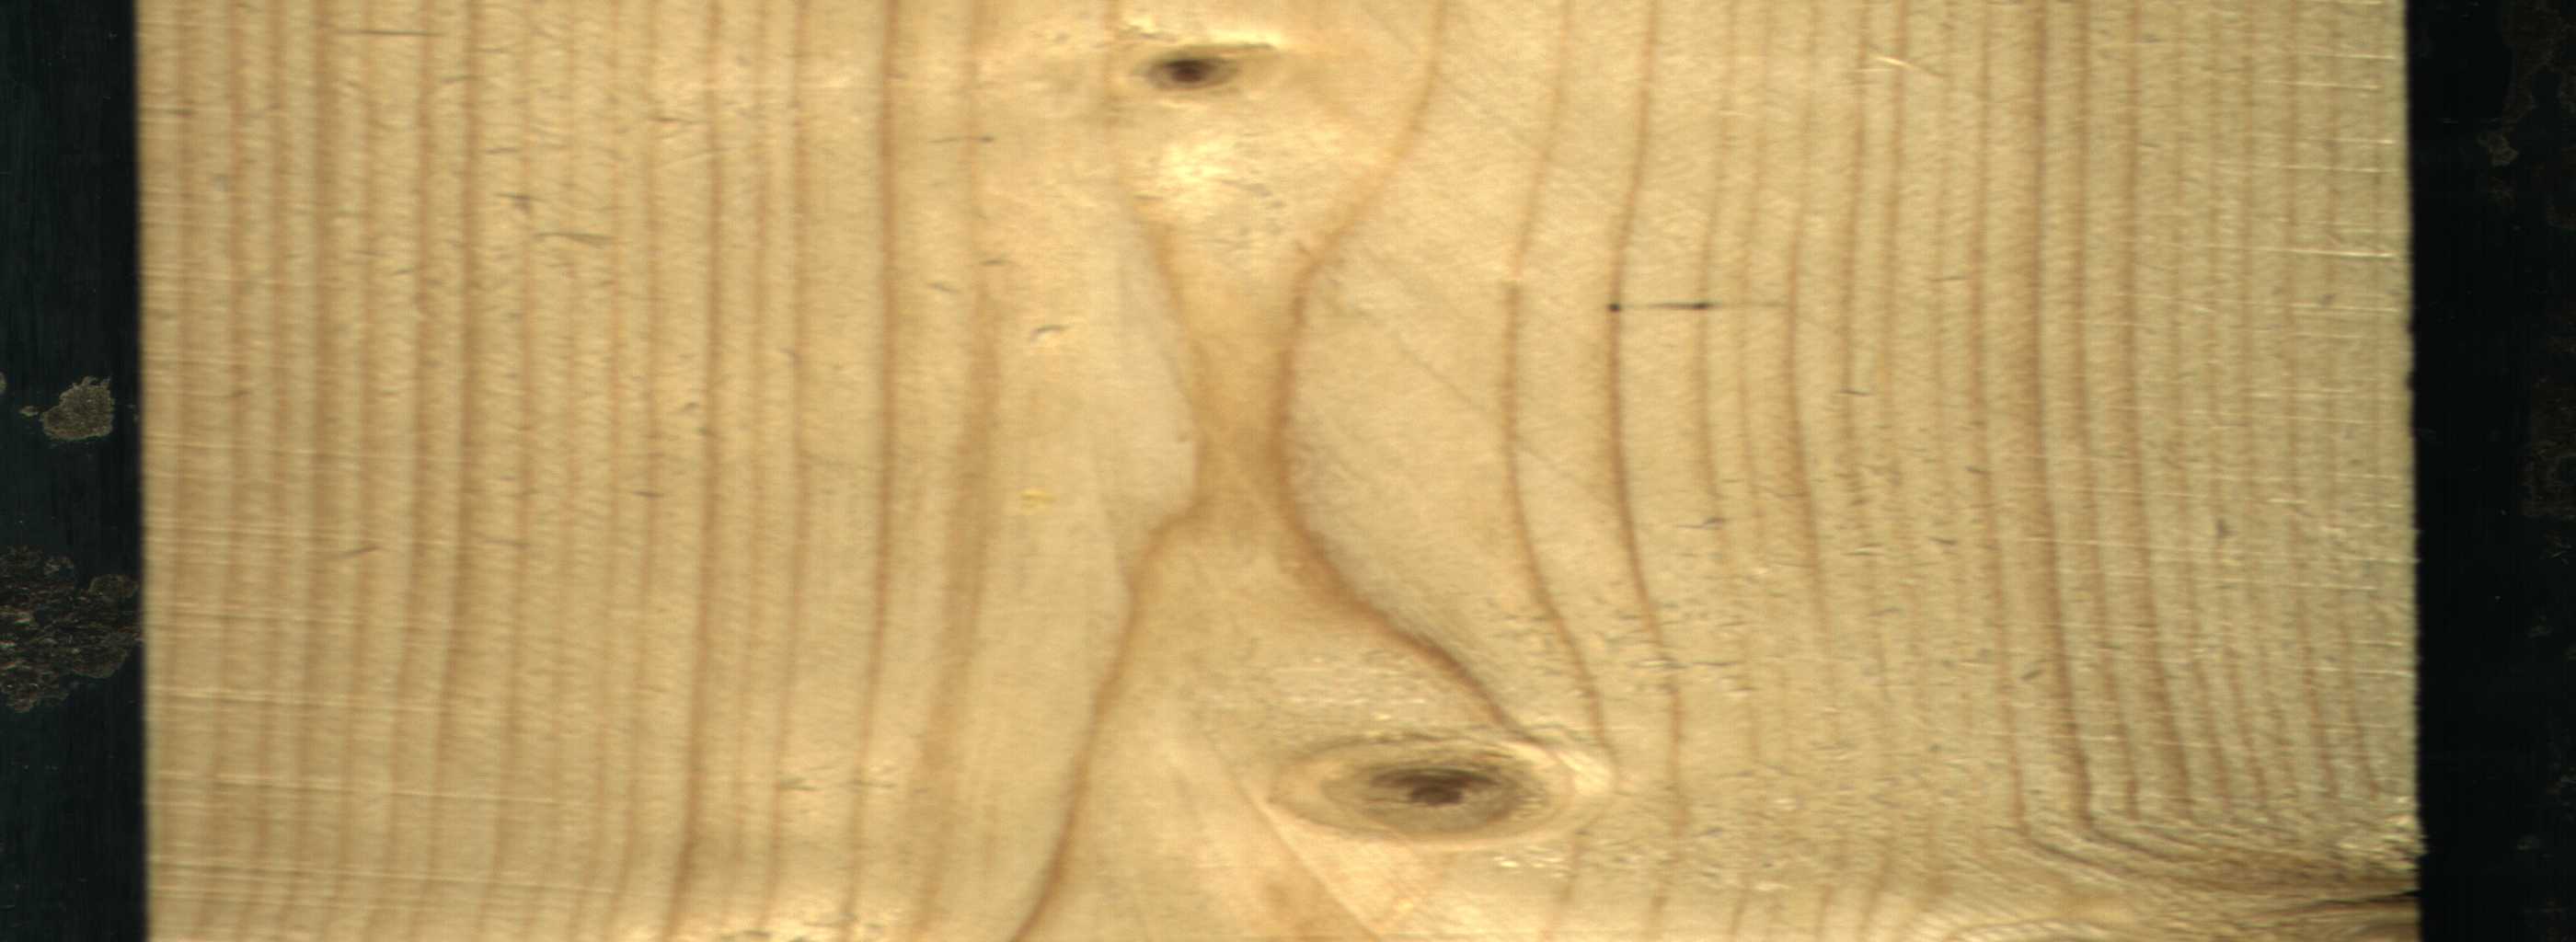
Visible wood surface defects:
Live_Knot
Live_Knot
Live_Knot